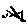
Label: star